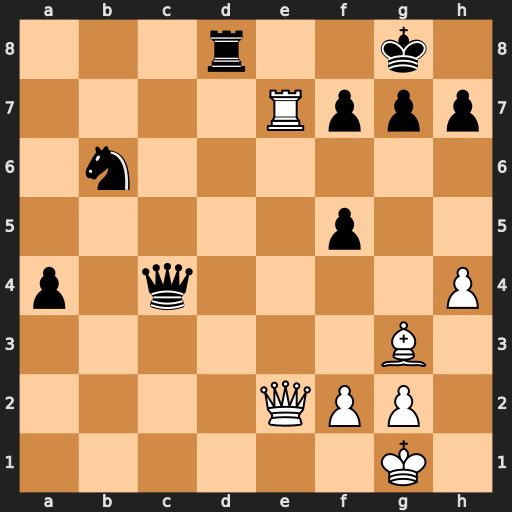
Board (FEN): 3r2k1/4Rppp/1n6/5p2/p1q4P/6B1/4QPP1/6K1
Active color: w
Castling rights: -
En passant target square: -
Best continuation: Re8+ Rxe8 Qxe8#